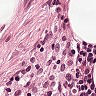
Metastatic tissue present: no